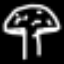
Label: mushroom